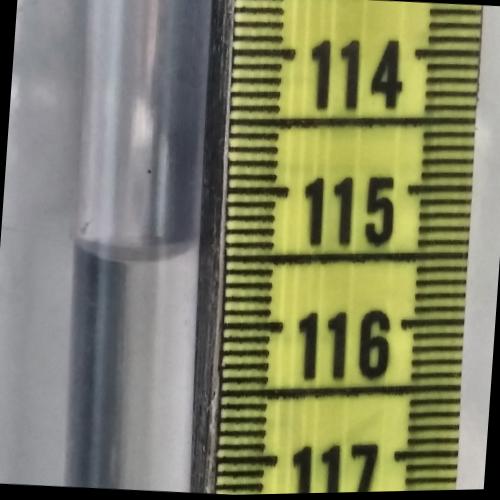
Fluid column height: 115.4 cm